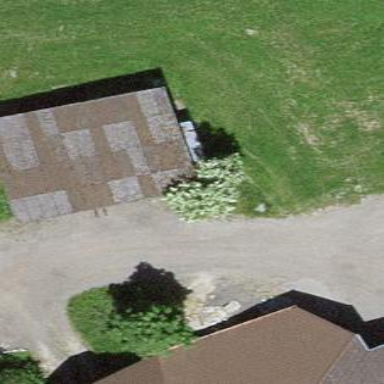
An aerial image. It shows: Shed building.